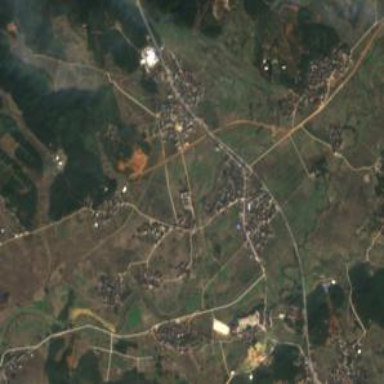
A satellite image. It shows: Township classified as town.